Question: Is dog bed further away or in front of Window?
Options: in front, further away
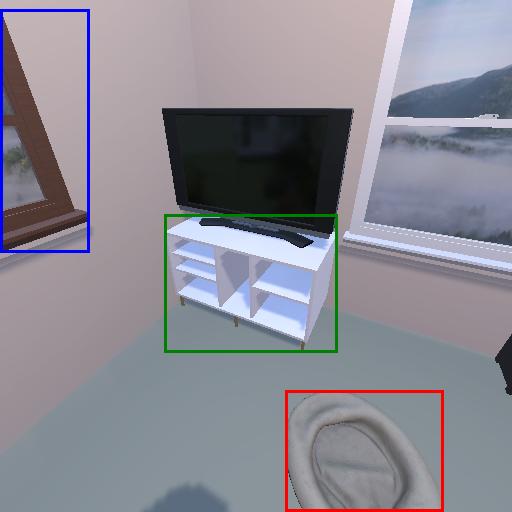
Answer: in front